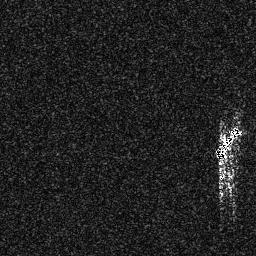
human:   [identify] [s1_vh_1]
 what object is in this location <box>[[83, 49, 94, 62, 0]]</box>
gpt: <ref>1 medium ship at the right</ref>